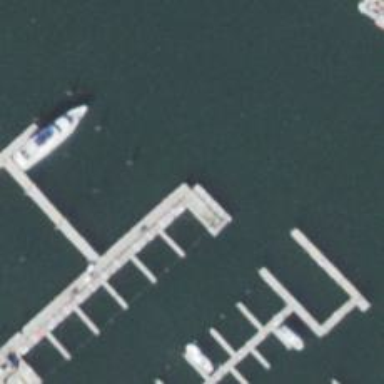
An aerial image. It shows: Man-made pier.